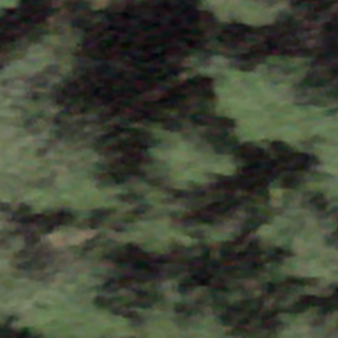
Label: other